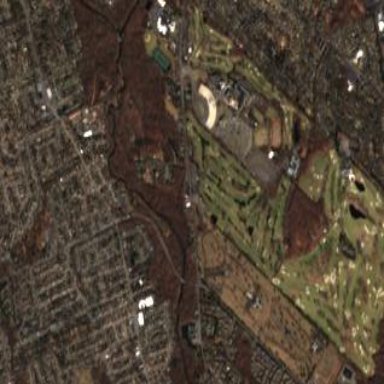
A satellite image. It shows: Golf course.